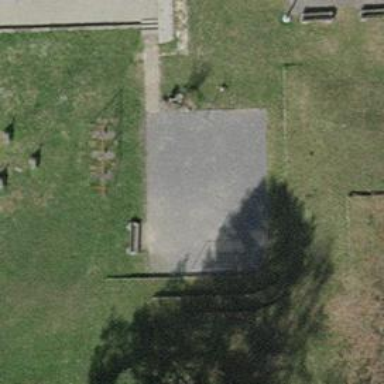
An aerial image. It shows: Playground area for leisure activities on the land.